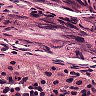
Metastatic tissue present: yes